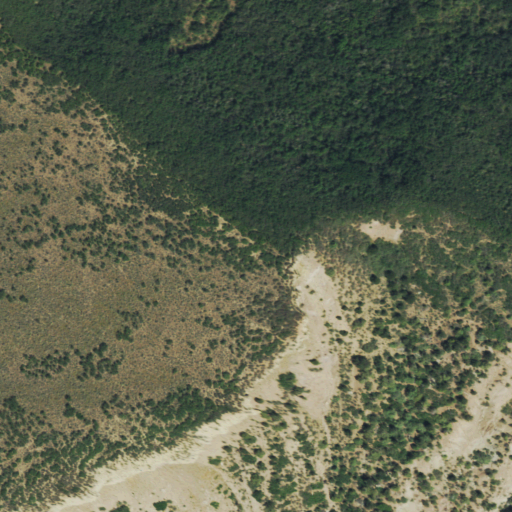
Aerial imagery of mountain in Colorado named Flatiron Mountain containing deciduous forest and shrub